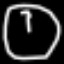
Label: clock